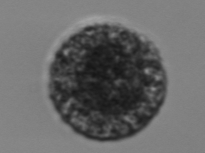
Label: Vicicitus_globosus